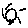
Label: sun